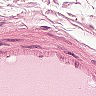
Metastatic tissue present: no